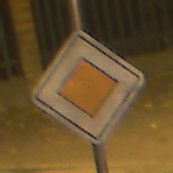
Verkehrszeichen: Vorfahrtsstrasse
Umgebung: Outdoor, Urban
Tageszeit: Night
Wetter: Clear
Licht: Artificial
Jahreszeit: NotSpecified
Kontrast: HighContrast